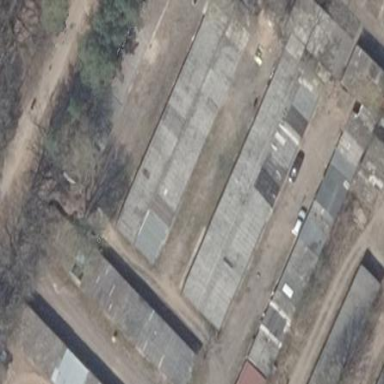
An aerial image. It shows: Group of garages.